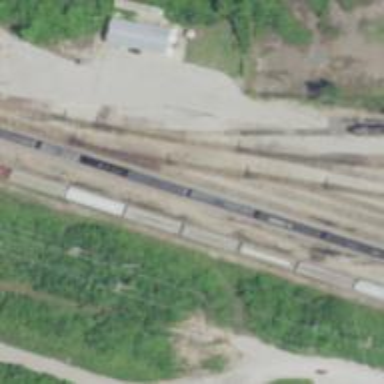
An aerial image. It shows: Railway yard used for manifest purposes.